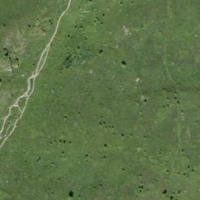
EUNIS habitat code: 26
Species observed at this site:
Arnica montana
Rhododendron ferrugineum